Question: I'm seeing the following warning messages in xcode whenever compiling my app.
> The iOS Simulator deployment target 'IPHONEOS_DEPLOYMENT_TARGET' is
set to 8.0, but the range of supported deployment target versions is
9.0 to 14.3.99.
Google says it's somehow related to cocoapods but i'm not using them (just swift packages) & i also don't see pod file in xcode's list of project files..
Deployment target is already set to 14 -

Any ideas on how to get rid of these messages?
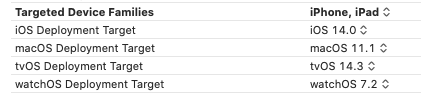
Answer: Search for 'IPHONEOS_DEPLOYMENT_TARGET' in the search bar: you'll see that the human readable version (non-raw) string is 'iOS deployment target'. So this is about setting the simulator's target, this is about setting the iOS one. But you think you've already set the correct value for 'iOS deployment target'.
Perhaps you are looking at the wrong target? Or looking at the project instead of the target?: See the picture below, select the target under 'TARGETS' not 'PROJECT'. This is because the target configuration overrides the project one:
<URL>